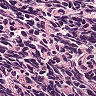
Metastatic tissue present: no